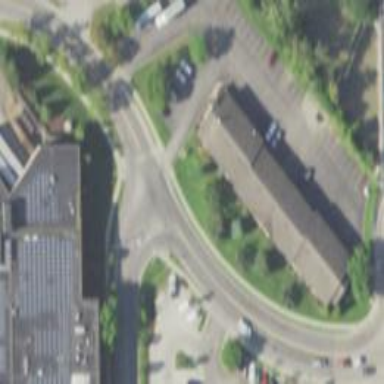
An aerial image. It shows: Motel building.